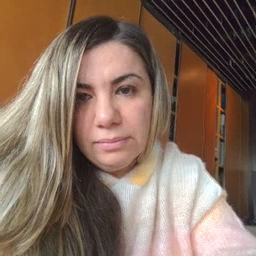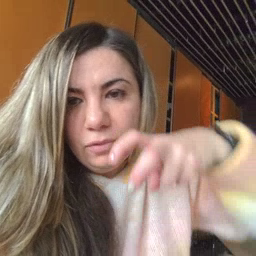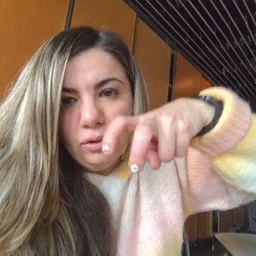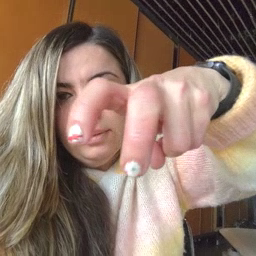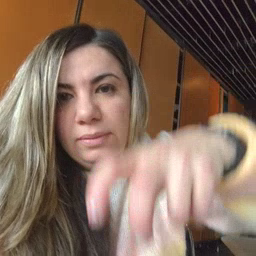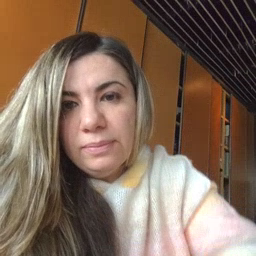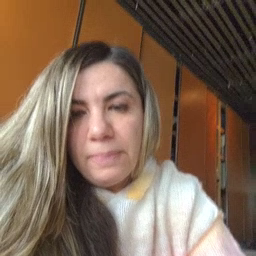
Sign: ride